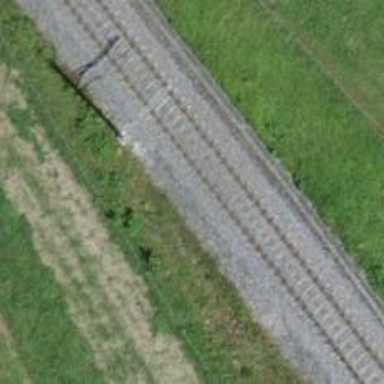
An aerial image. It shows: Single-track electrified railway with contact line.